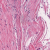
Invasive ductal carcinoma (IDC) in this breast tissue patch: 0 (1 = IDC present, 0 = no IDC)